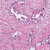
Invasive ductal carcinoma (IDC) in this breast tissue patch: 1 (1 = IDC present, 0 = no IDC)